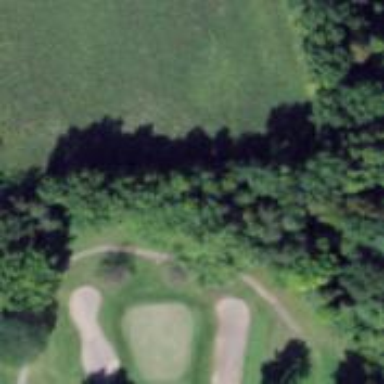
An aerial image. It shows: Path used for both walking and golf.